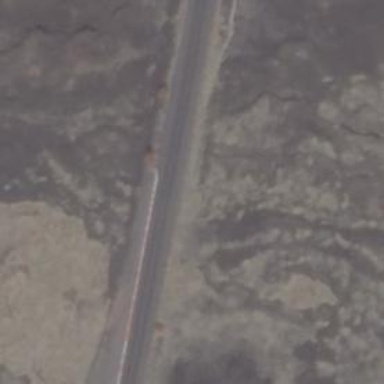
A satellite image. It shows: Trunk highway.